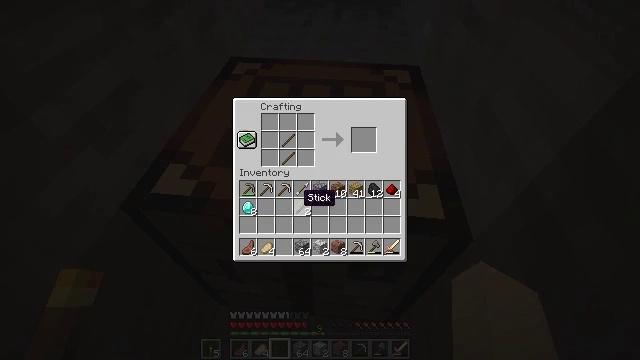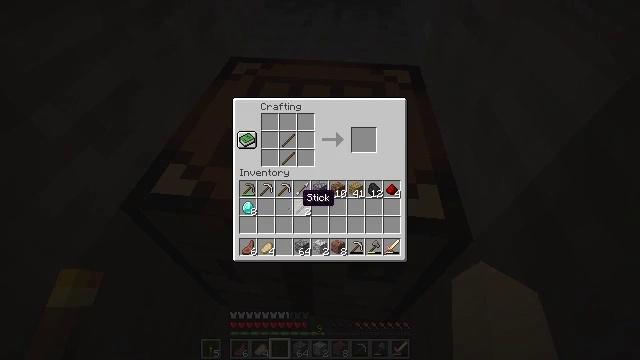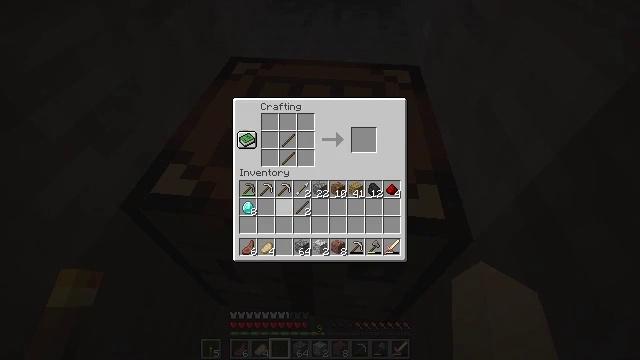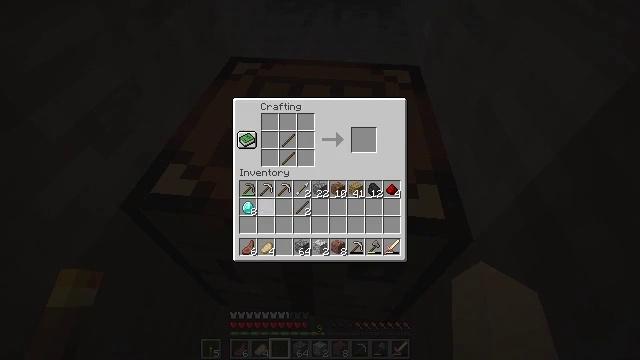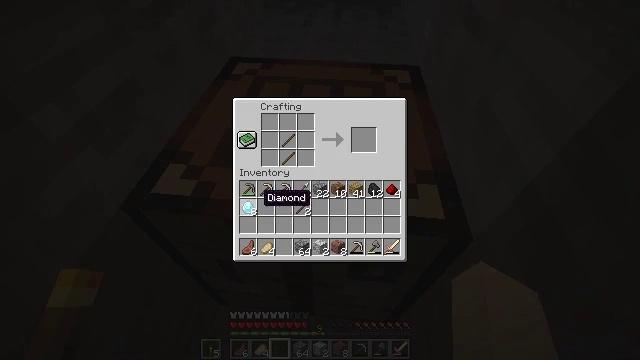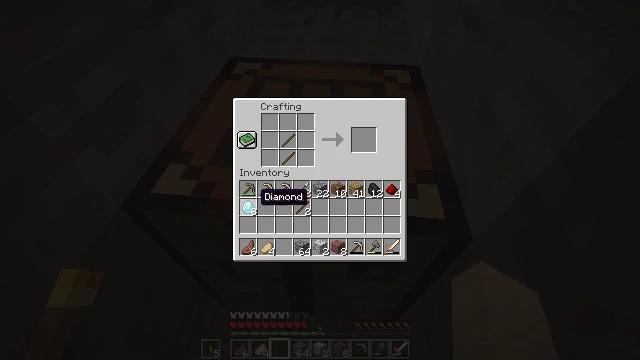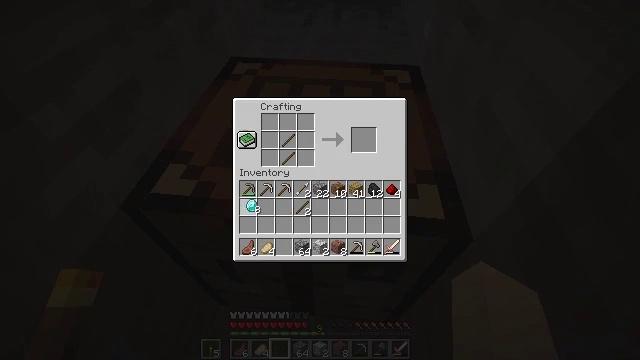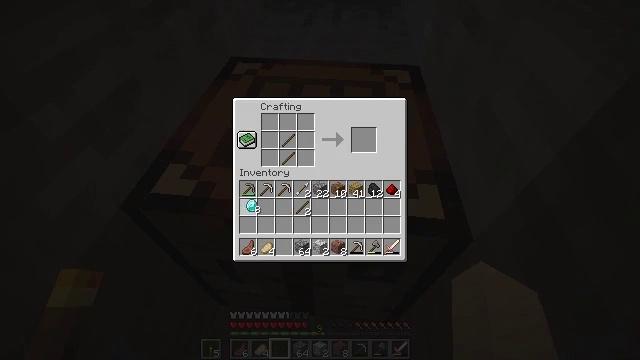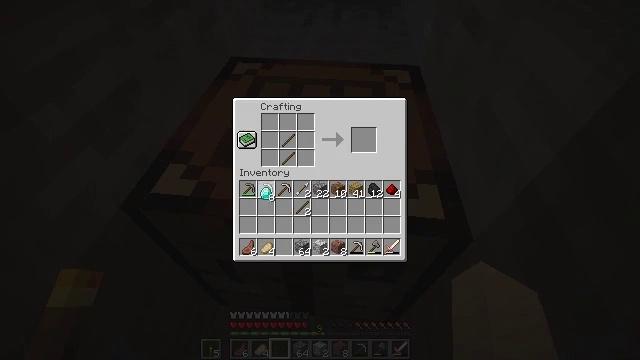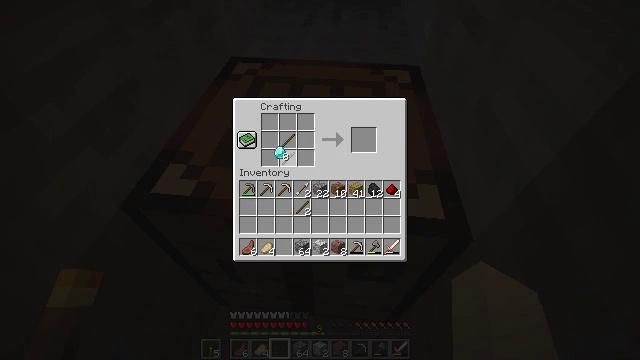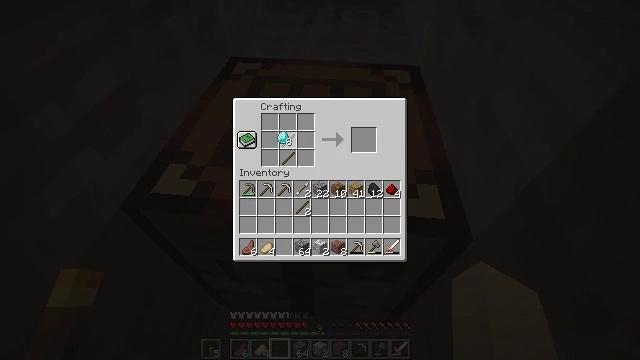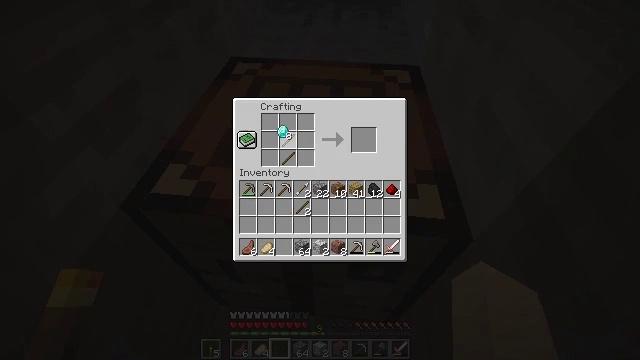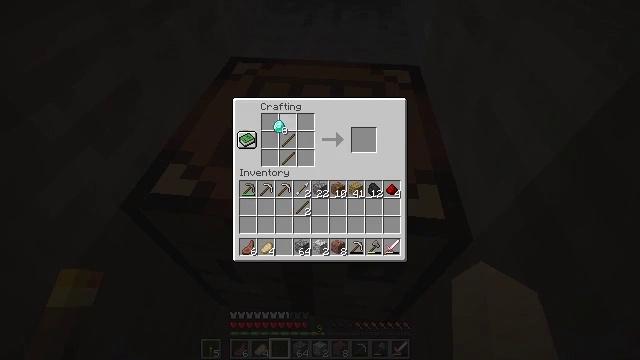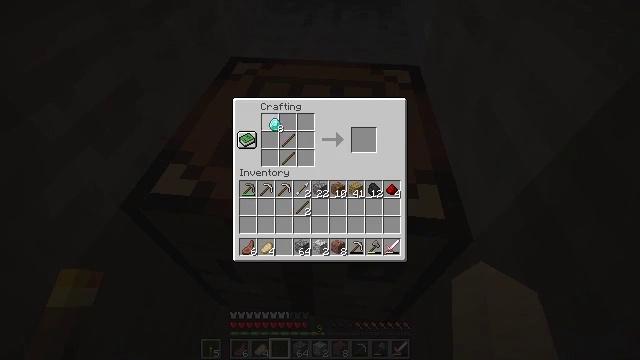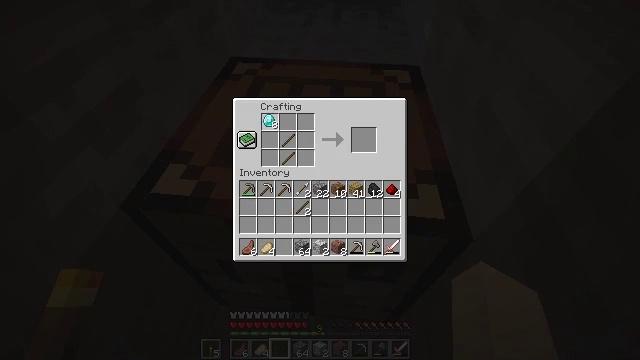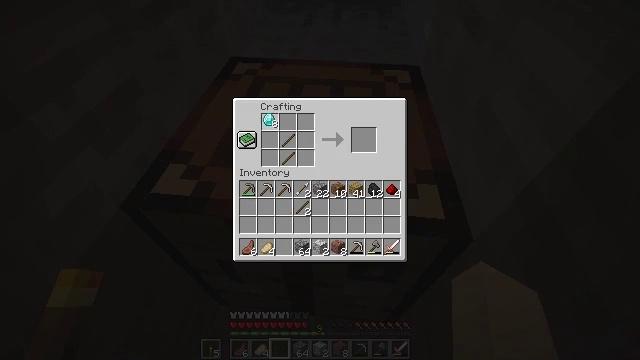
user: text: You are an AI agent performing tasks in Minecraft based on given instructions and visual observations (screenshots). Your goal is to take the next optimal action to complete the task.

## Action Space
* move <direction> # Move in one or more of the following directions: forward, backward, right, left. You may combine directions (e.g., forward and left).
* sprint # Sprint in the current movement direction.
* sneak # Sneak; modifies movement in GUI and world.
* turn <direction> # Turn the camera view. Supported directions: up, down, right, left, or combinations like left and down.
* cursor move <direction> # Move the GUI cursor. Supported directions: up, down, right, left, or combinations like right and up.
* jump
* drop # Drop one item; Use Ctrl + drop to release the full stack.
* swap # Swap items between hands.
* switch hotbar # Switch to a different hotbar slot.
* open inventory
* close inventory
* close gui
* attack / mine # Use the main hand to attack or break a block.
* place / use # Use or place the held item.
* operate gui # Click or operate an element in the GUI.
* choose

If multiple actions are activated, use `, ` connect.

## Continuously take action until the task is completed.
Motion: motion action
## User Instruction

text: Craft a diamond pickaxe using diamonds and sticks.
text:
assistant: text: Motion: no_op
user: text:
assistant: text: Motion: cursor move left
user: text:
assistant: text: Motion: cursor move left
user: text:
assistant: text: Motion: no_op
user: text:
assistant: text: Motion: no_op
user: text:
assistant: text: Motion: operate gui
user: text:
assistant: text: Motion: operate gui
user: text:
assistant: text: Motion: cursor move right and up, operate gui
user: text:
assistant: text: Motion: cursor move right and up
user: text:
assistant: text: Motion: cursor move up
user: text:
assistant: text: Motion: no_op
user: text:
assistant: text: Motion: no_op
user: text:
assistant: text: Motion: no_op
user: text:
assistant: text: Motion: no_op
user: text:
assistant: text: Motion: no_op
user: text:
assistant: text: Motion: no_op
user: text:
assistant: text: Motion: operate gui
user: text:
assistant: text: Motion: operate gui
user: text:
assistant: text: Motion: cursor move right, operate gui
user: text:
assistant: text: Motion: cursor move right, operate gui
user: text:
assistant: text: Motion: cursor move right, operate gui
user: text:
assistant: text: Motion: operate gui
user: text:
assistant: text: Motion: operate gui
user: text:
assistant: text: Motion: operate gui
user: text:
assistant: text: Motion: no_op
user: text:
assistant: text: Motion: no_op
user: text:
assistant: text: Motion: cursor move right and down
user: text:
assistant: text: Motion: cursor move right and down
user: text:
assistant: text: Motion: sneak, cursor move right and down
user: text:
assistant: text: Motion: sneak